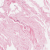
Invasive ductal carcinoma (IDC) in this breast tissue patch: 0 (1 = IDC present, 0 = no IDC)